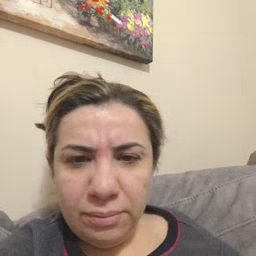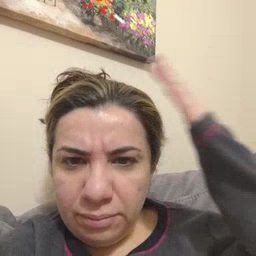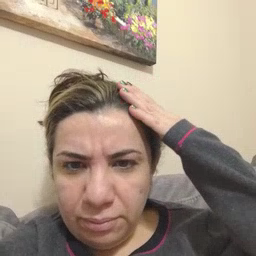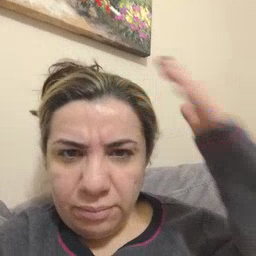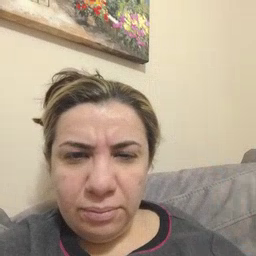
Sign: hot